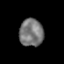
Tissue: prostate
Cell type: T cells
Senescence score: 0.353
Nuclear area (px): 651
Mean DAPI intensity: 118.942